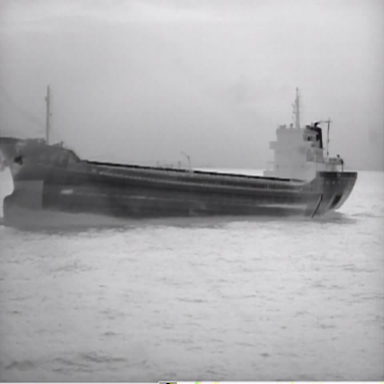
There is a liner in the infrared image.